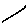
Label: line